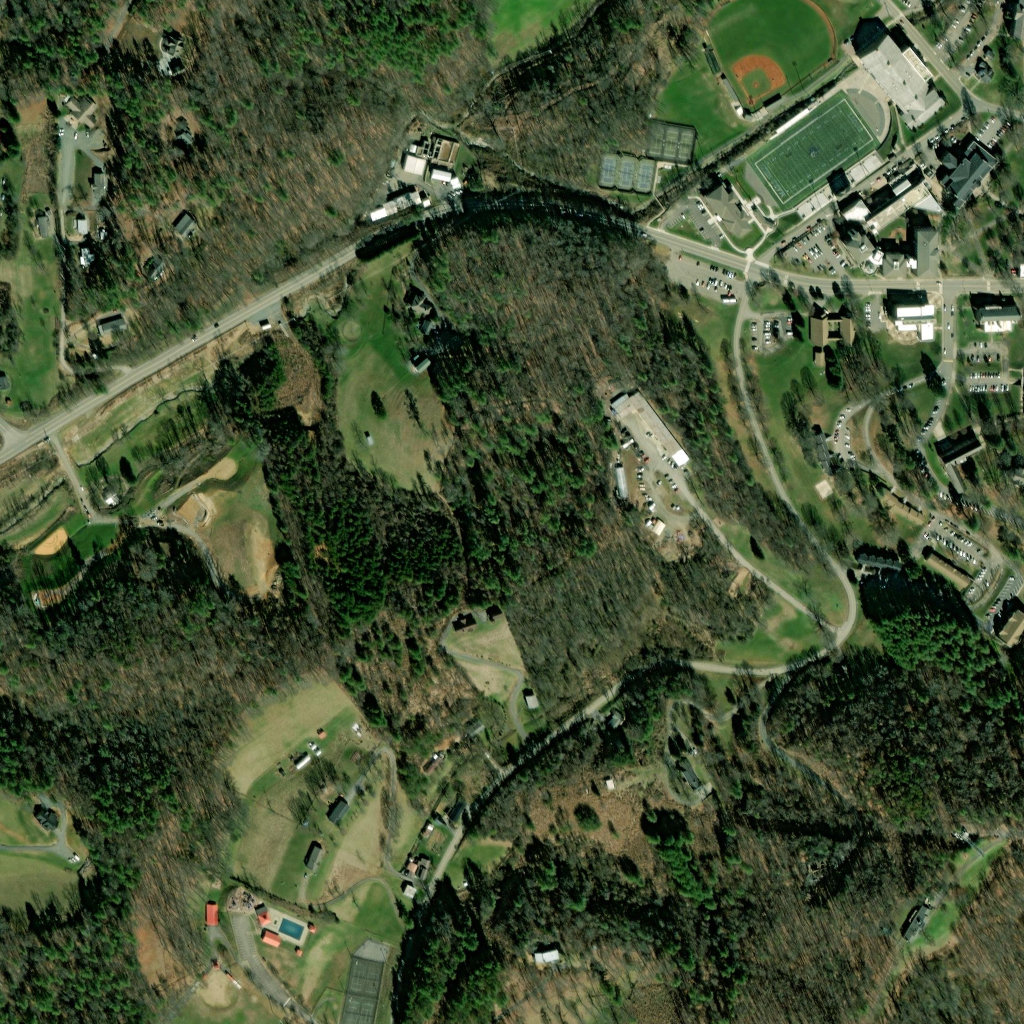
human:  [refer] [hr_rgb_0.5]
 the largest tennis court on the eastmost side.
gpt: <box>[[57, 10, 69, 21, 0]]</box>

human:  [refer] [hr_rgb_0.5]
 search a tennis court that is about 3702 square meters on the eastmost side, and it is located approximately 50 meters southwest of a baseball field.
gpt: <box>[[57, 10, 69, 21, 0]]</box>